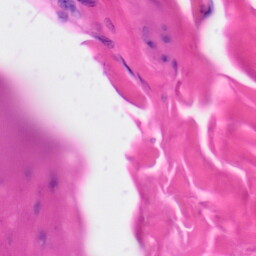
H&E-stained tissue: Skin